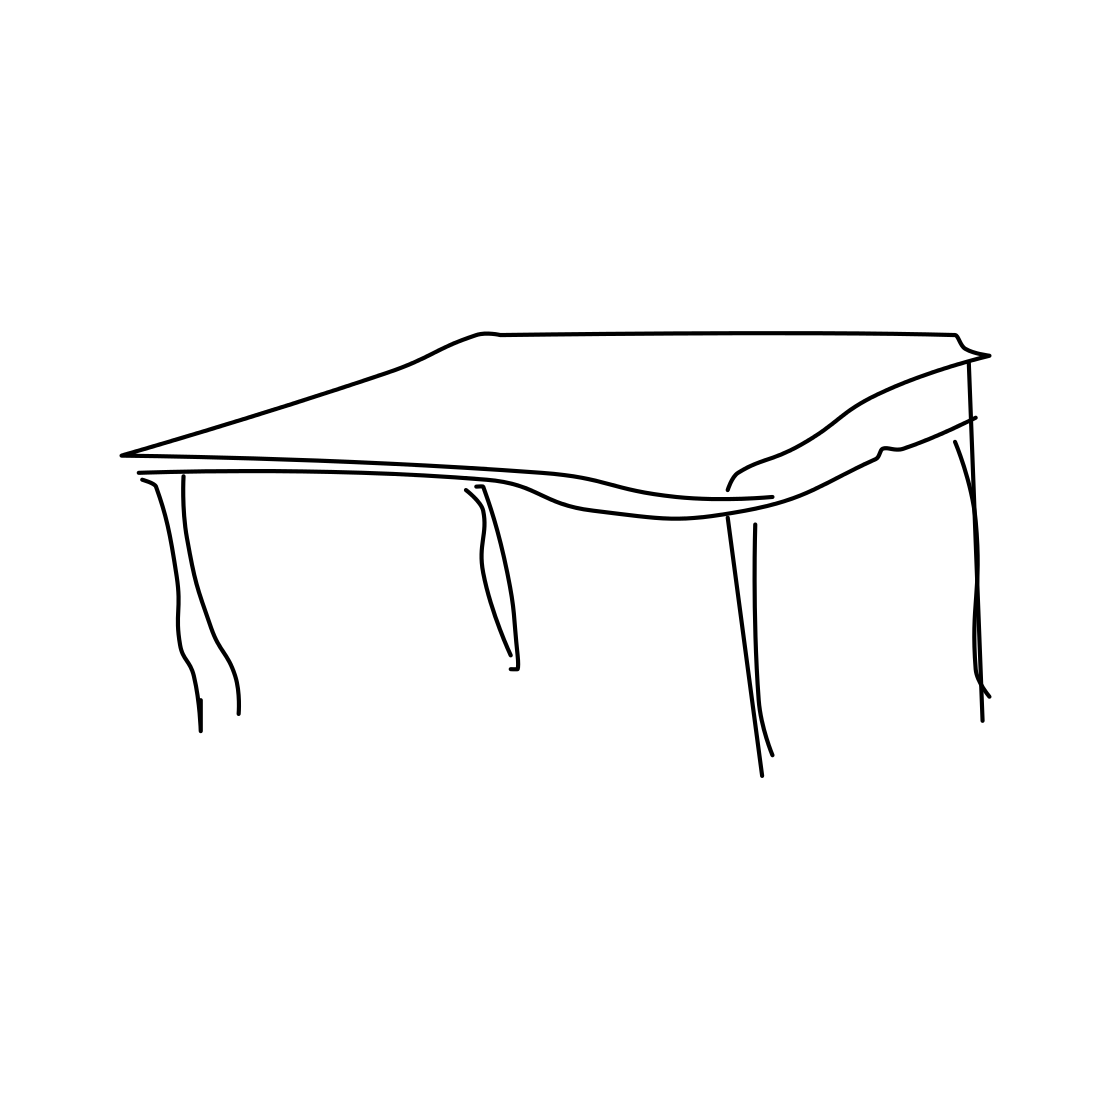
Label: table